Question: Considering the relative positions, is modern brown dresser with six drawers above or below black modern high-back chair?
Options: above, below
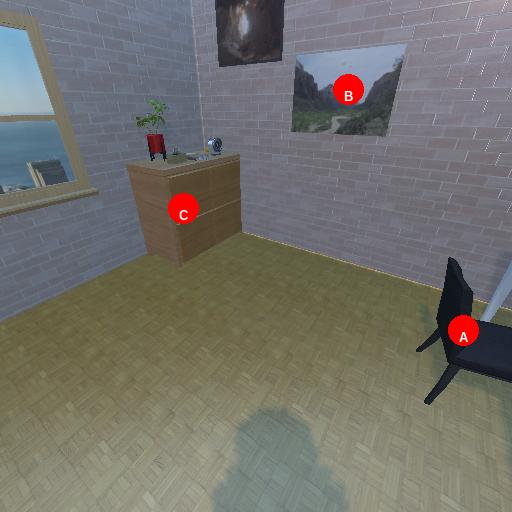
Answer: above